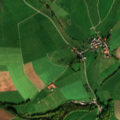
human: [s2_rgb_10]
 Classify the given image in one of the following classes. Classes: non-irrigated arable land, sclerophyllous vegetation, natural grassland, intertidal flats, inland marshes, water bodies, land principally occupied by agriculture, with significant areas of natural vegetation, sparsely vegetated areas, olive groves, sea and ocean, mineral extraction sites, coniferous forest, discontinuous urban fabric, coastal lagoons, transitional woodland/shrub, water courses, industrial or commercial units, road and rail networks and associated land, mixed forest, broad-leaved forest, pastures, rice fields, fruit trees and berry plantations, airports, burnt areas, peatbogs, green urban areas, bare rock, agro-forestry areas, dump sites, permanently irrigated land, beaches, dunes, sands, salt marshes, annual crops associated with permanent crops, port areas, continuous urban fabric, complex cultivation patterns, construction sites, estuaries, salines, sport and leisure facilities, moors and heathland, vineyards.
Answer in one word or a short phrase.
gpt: non-irrigated arable land, pastures, land principally occupied by agriculture, with significant areas of natural vegetation